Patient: sex M, age 74
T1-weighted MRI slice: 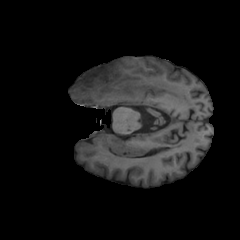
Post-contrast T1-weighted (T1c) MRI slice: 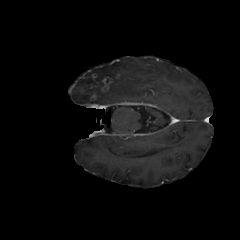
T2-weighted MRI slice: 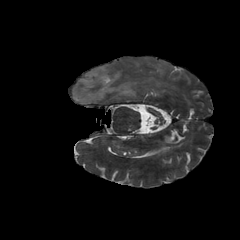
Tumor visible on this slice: yes
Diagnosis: Glioblastoma, IDH-wildtype
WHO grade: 4